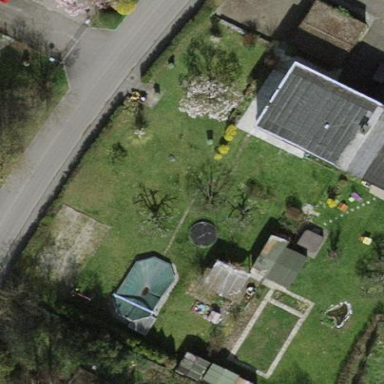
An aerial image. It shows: Garden enclosed by fence.